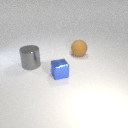
small blue metal cube in front of large gray metal cylinder